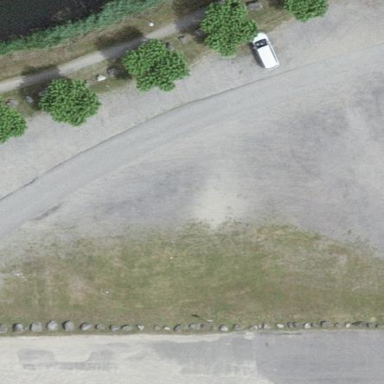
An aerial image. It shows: Parking area with surface.